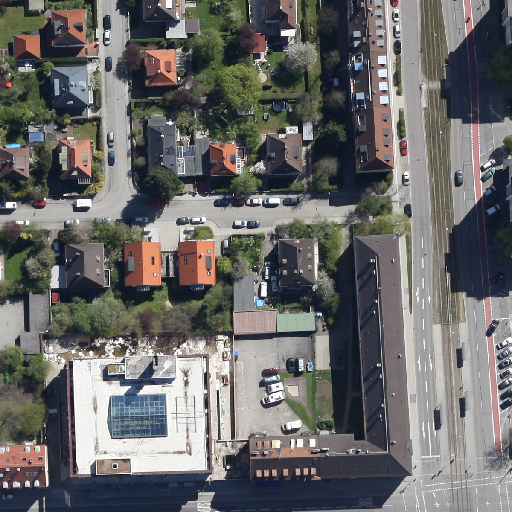
Referring expression: light-duty vehicle